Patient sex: M
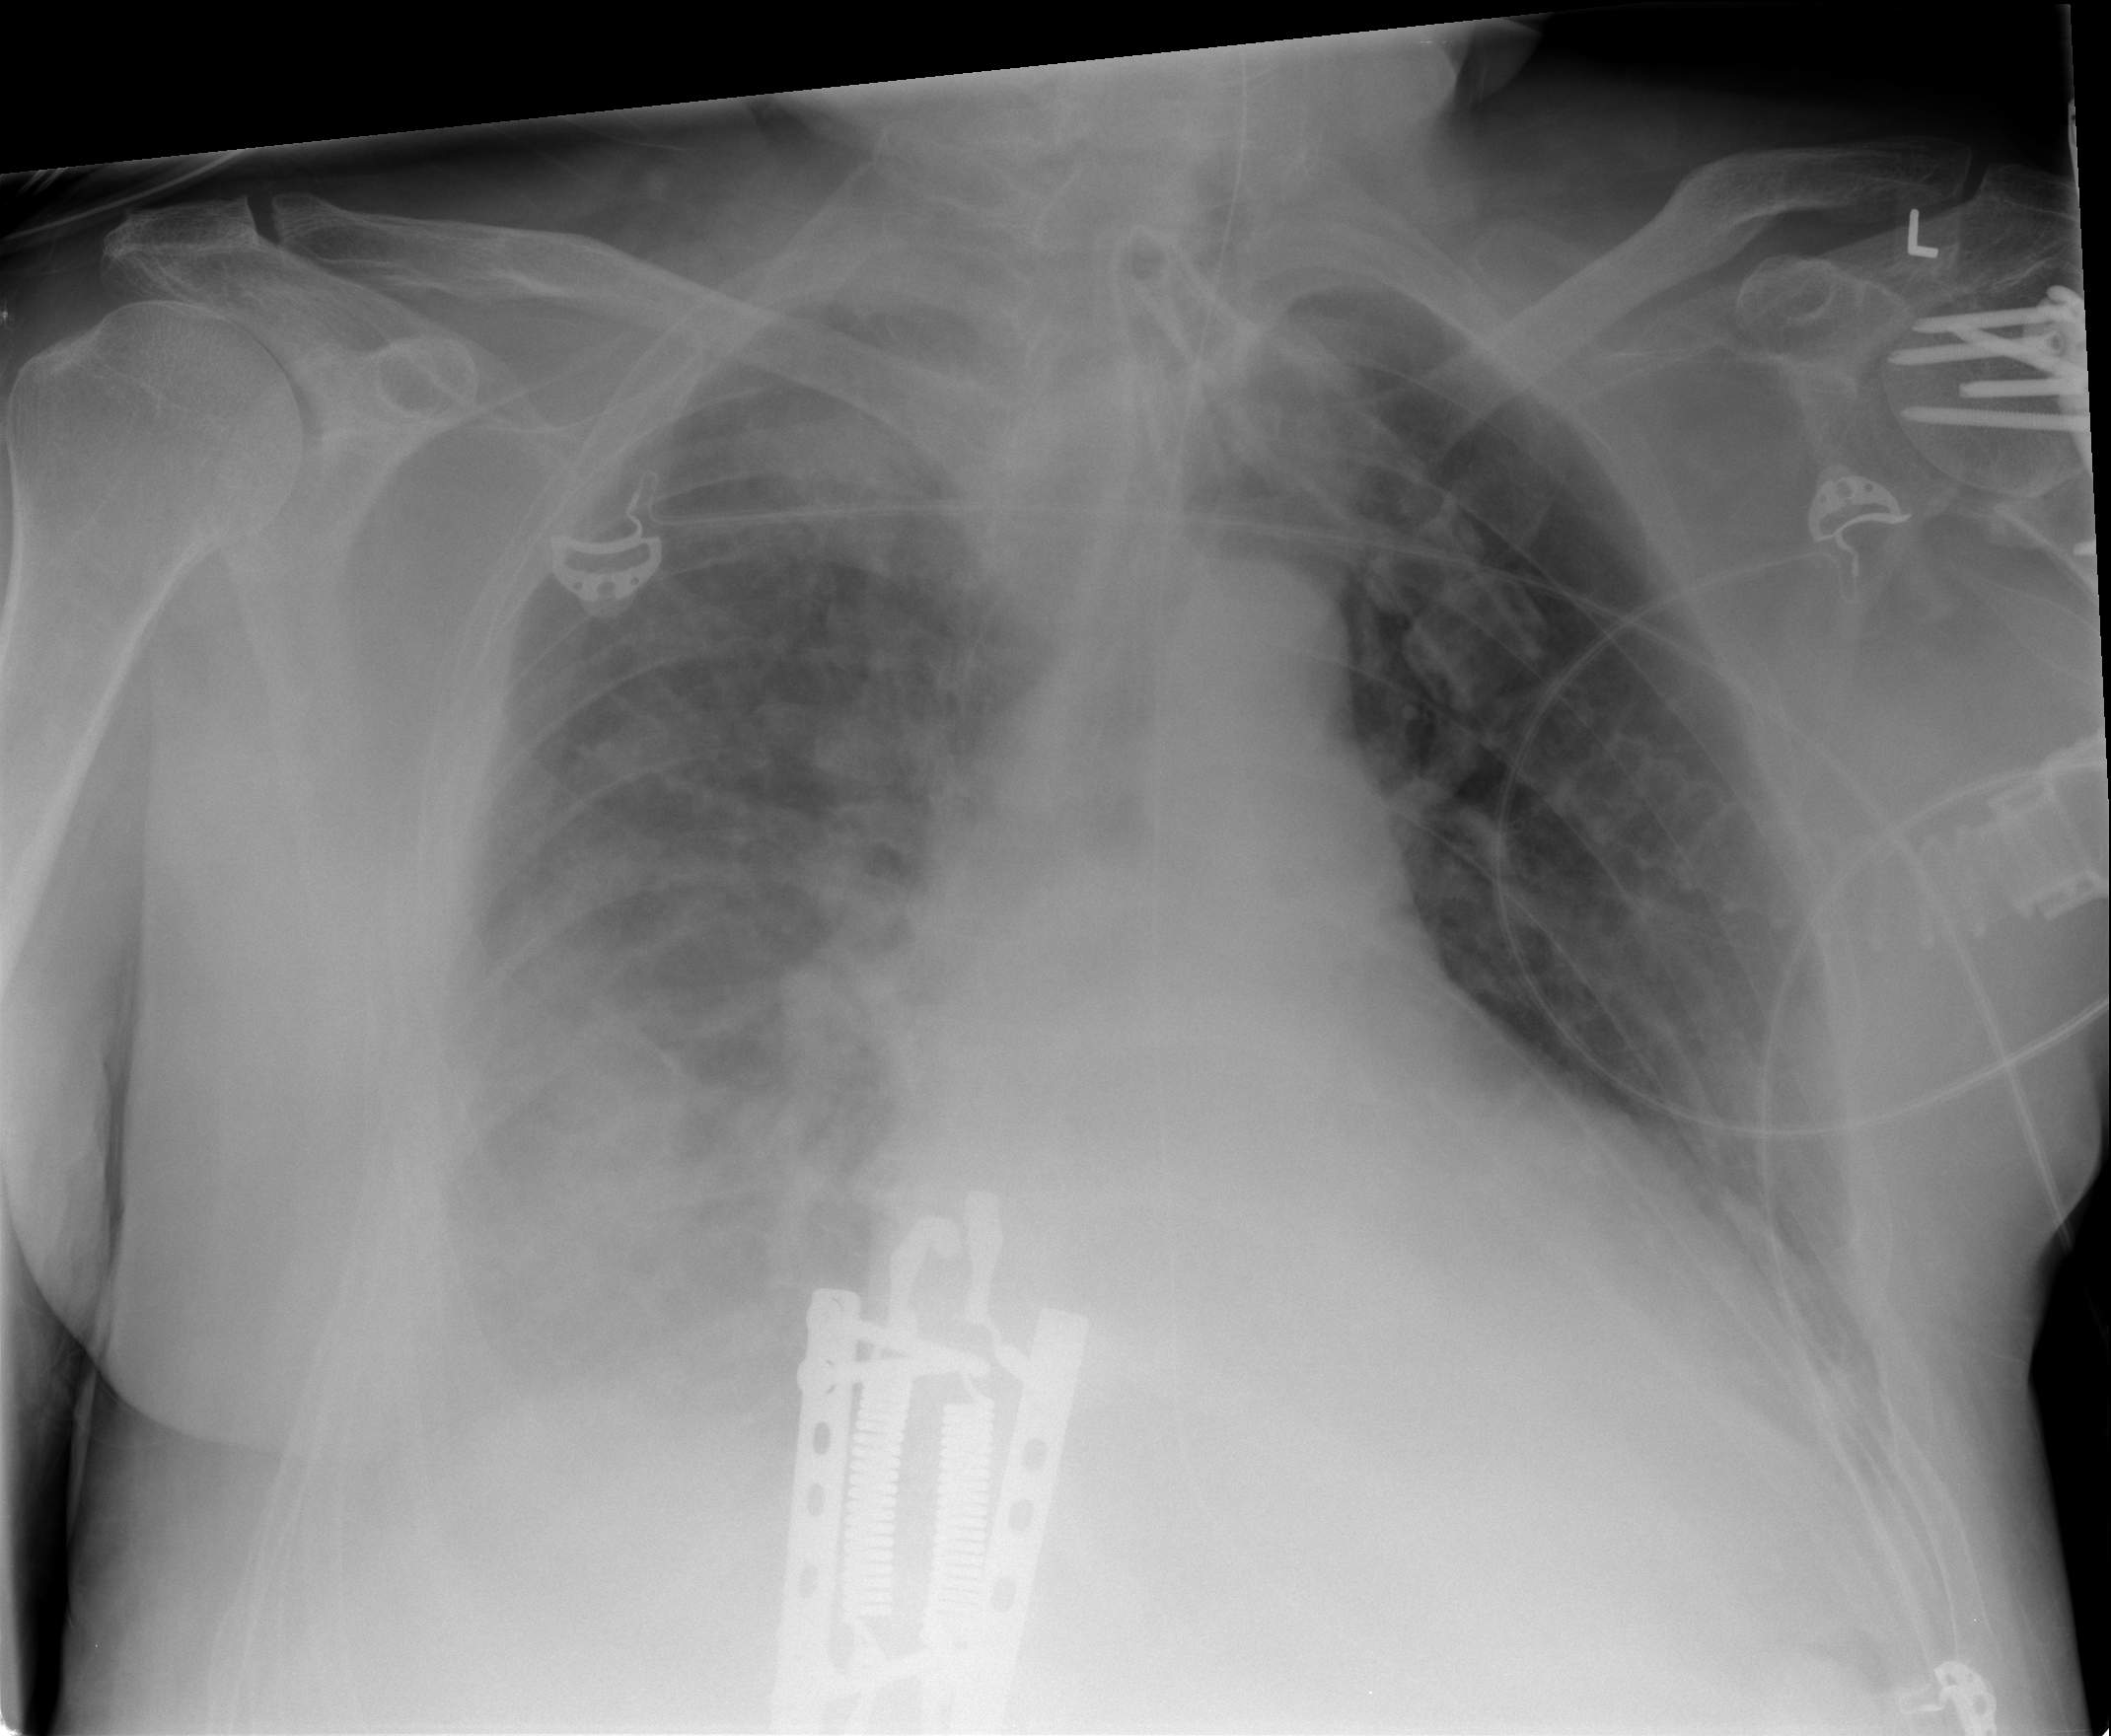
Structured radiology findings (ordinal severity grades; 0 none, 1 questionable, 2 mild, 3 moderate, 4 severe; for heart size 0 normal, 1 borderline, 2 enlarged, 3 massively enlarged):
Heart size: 2
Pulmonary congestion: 2
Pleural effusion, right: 3
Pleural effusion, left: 3
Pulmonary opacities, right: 3
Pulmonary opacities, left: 3
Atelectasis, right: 3
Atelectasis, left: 2